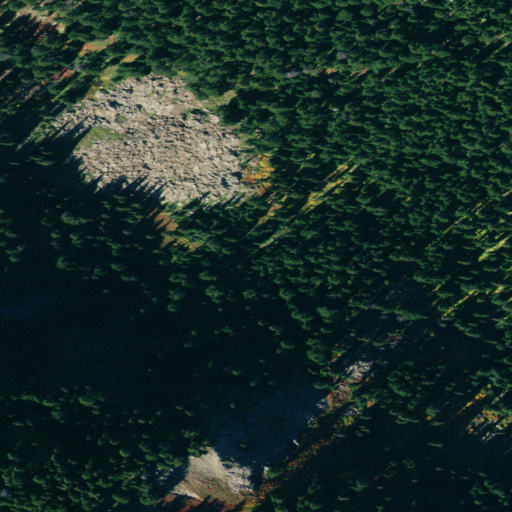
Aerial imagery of depression(s) in Idaho named Debbitt Basin containing evergreen forest and shrub